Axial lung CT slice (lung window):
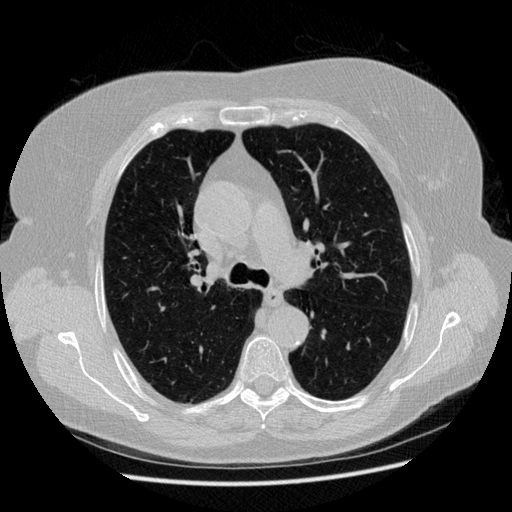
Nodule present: no